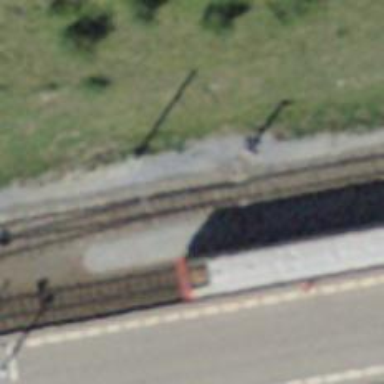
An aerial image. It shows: Railway switch.